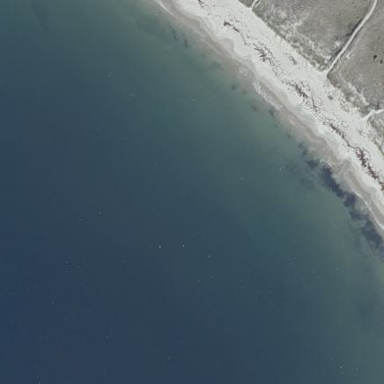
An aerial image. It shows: Scenic beach with natural beauty.